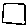
Label: square